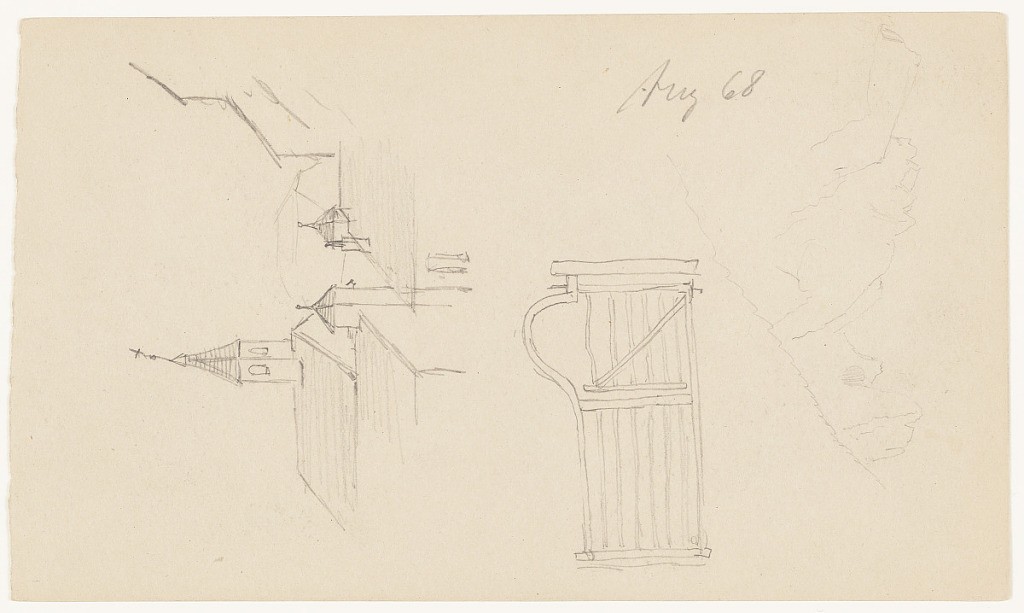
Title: Architecture and Landscape Sketches, Austria or Switzerland
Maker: Frederic Edwin Church, American, 1826–1900
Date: August 1868
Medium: Graphite on gray-green wove paper; verso: graphite
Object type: Drawing
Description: Mixed sketches around Austria or Switzerland showing, in the upper half, a view overlooking village rooftops and a church with a spire in the middle distance. Below, a sketch of a gated fence is visible, with a view of a distant, sharp peak oppositely oriented at lower right.

Verso Landscape and architecture sketches around Austria or Switzerland showing a view of a sloping, wooded mountainside with another ridge in the foreground and the outline of a sharp mountain ridge in background. At left and opposite oriented, a sketch of a small chalet is visible.